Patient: sex F, age 58
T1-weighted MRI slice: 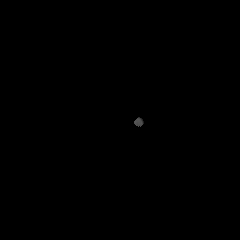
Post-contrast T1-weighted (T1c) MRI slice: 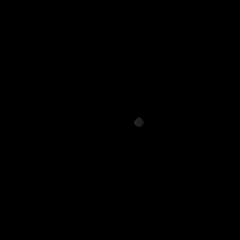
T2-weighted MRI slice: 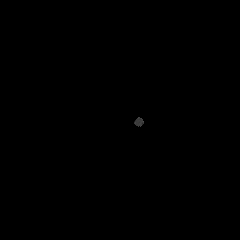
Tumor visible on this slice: no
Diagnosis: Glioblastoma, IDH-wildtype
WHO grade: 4